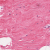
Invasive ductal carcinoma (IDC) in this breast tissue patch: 0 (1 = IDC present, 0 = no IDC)